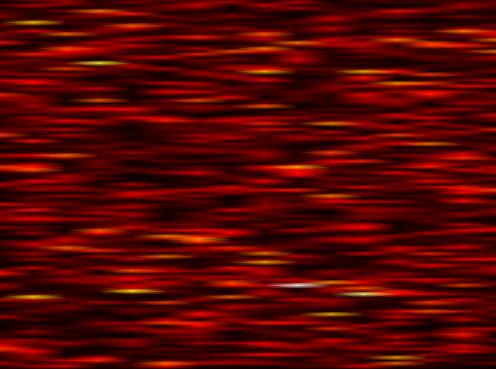
Label: OFDM